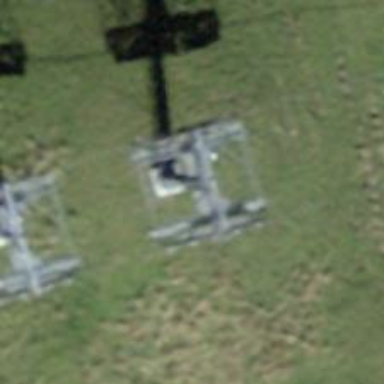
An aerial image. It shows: Pylon used for aerialway.